Question: I'm trying to figure out how to align a label in a custom 'UITableViewCell' so that it starts exactly with the row separator using AutoLayout in Interface Builder (default insets).
My problem is that the separator inset is different on the iPhone and the iPad so I can't just use a fixed spacing with a "Leading Space to Container Margin". If I do, the label will be out of place on one of the 2 device types.
Is it even possible to tie a constraint in Interface Builder to the table separator inset?

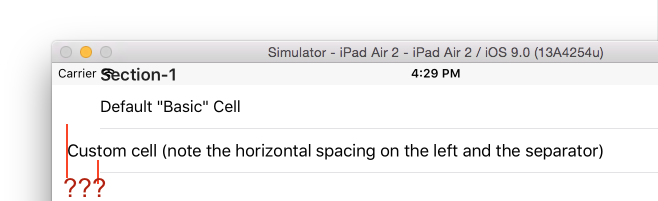
Answer: Finally found the correct answer here: <URL>
The key is to on the cell's contentView the cell itself.
Then set up the margin layout constraints with a constant of 0, equal height of your custom subview and center it vertically in the contentView.